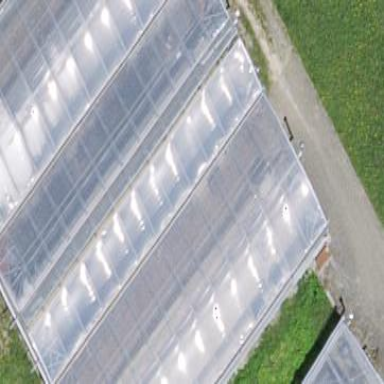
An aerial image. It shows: Greenhouse.